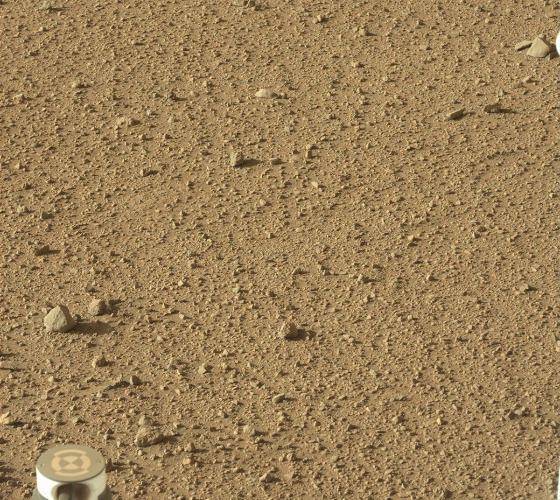
Terrain classes present: Background, Gravel / Sand / Soil, Rock, Shadow